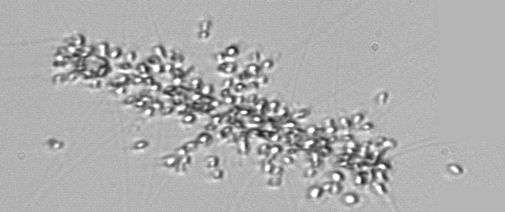
Label: Chaetoceros_didymus_TAG_external_flagellate